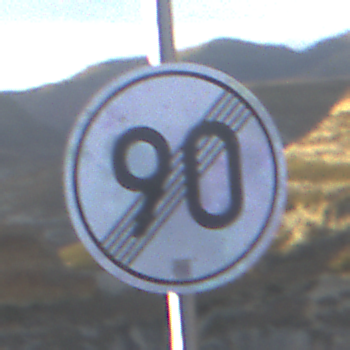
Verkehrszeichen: EndeGeschwindigkeit90
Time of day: SunriseSunset
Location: Outdoor (Nature)
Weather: PartlyCloudy
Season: NotSpecified
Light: Natural